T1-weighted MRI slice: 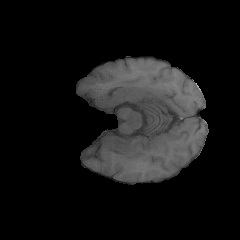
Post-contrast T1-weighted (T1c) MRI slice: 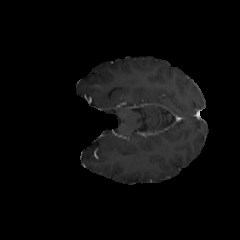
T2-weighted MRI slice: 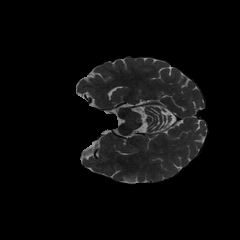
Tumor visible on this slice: no